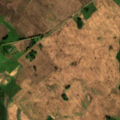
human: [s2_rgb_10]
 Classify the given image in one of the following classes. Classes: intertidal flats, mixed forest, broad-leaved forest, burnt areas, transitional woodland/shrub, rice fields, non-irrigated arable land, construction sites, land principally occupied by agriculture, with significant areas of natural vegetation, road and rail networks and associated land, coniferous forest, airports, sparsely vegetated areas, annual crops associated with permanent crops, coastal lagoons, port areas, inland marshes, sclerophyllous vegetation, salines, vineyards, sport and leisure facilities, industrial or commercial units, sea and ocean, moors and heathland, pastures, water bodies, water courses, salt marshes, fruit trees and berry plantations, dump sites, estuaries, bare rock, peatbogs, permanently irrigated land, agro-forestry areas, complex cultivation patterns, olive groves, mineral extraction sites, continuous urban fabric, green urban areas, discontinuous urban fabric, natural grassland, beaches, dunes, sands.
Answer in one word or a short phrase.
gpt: non-irrigated arable land, complex cultivation patterns